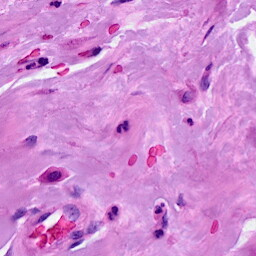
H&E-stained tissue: Breast